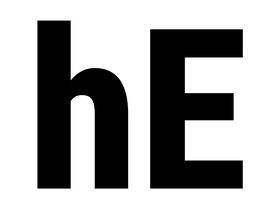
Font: Roboto_Condensed_ExtraBold